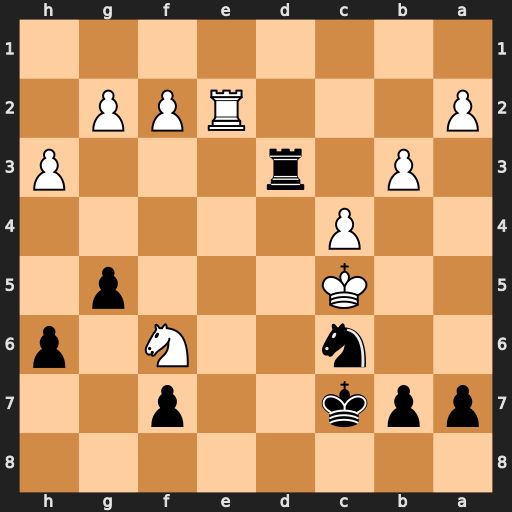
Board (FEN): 8/ppk2p2/2n2N1p/2K3p1/2P5/1P1r3P/P3RPP1/8
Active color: b
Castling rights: -
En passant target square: -
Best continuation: b6+ Kb5 Nd4+ Ka6 Nxe2